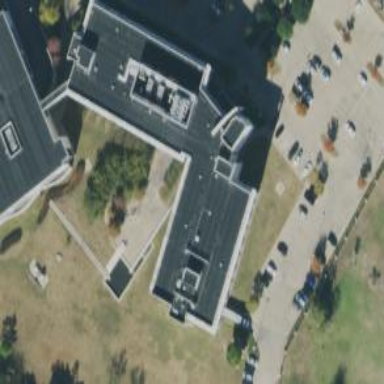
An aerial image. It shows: Government office.